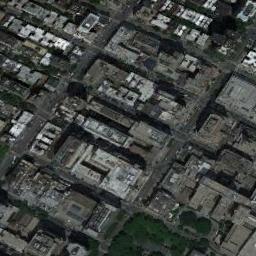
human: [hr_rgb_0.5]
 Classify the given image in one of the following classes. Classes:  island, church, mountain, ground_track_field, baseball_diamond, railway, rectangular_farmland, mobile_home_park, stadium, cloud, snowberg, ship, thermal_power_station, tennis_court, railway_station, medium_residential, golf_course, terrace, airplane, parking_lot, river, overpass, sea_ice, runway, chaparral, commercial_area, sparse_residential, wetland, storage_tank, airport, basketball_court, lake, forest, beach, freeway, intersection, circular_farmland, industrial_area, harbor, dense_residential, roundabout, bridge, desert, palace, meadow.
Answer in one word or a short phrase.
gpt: commercial_area